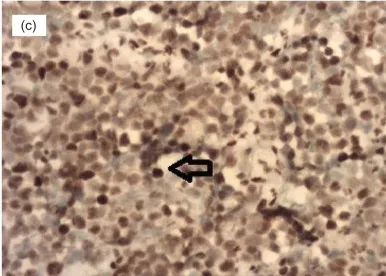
Histopathology and immunohistochemistry of case 4. (c) Small round cells, FLI-1 positive (20x).
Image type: pathology (immunostaining)